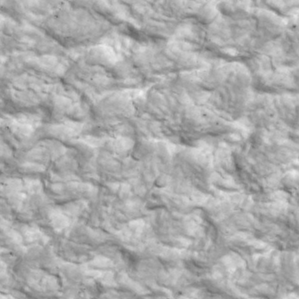
Label: non_frost